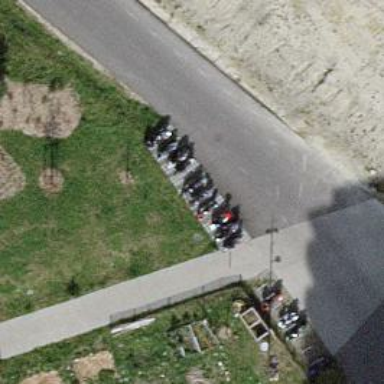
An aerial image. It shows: Motorcycle parking area.